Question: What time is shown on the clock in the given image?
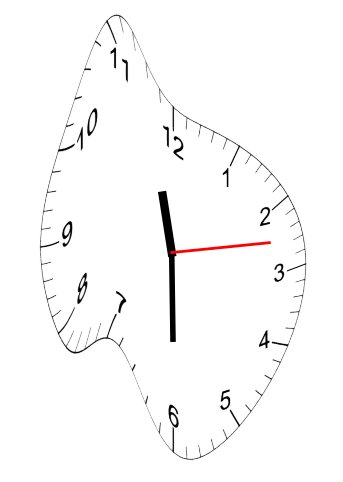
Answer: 11:30:13